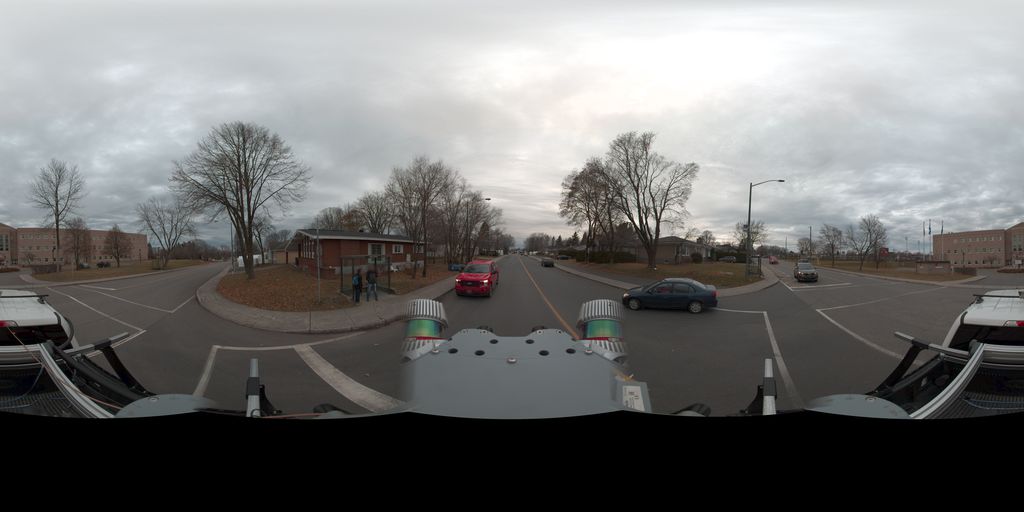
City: quebec_city